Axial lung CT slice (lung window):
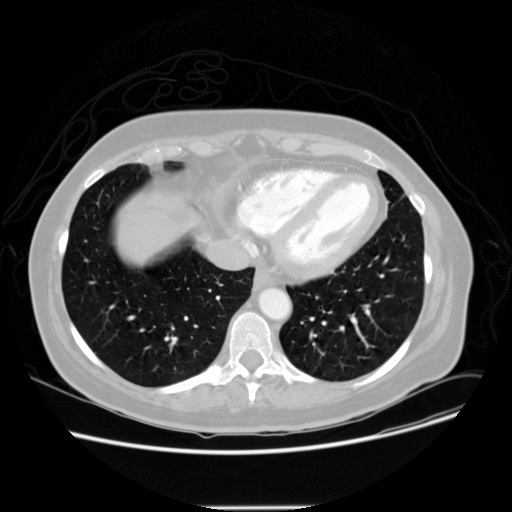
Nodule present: no